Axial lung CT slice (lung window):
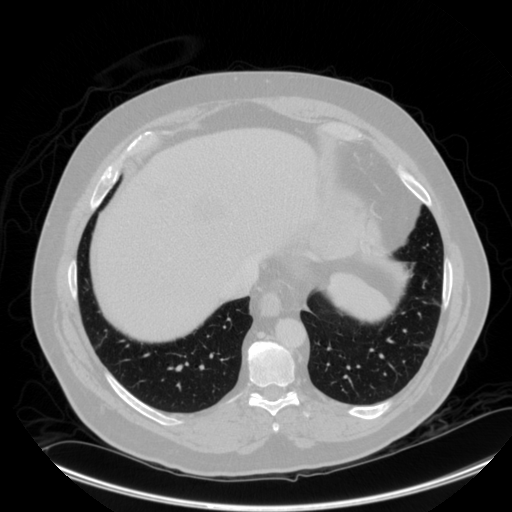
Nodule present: no